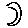
Label: moon